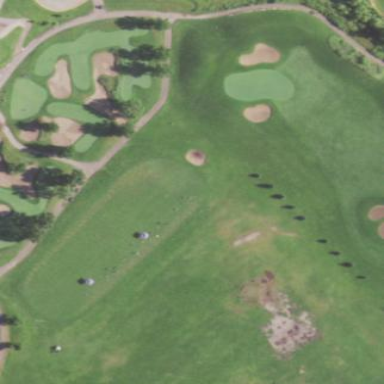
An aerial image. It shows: Golf tee on grassy land.